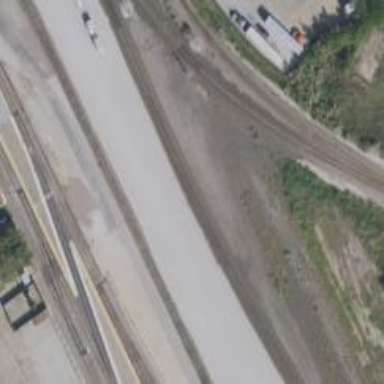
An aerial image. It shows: Abandoned railway yard is depicted.